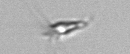
Label: Calciopappus